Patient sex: M
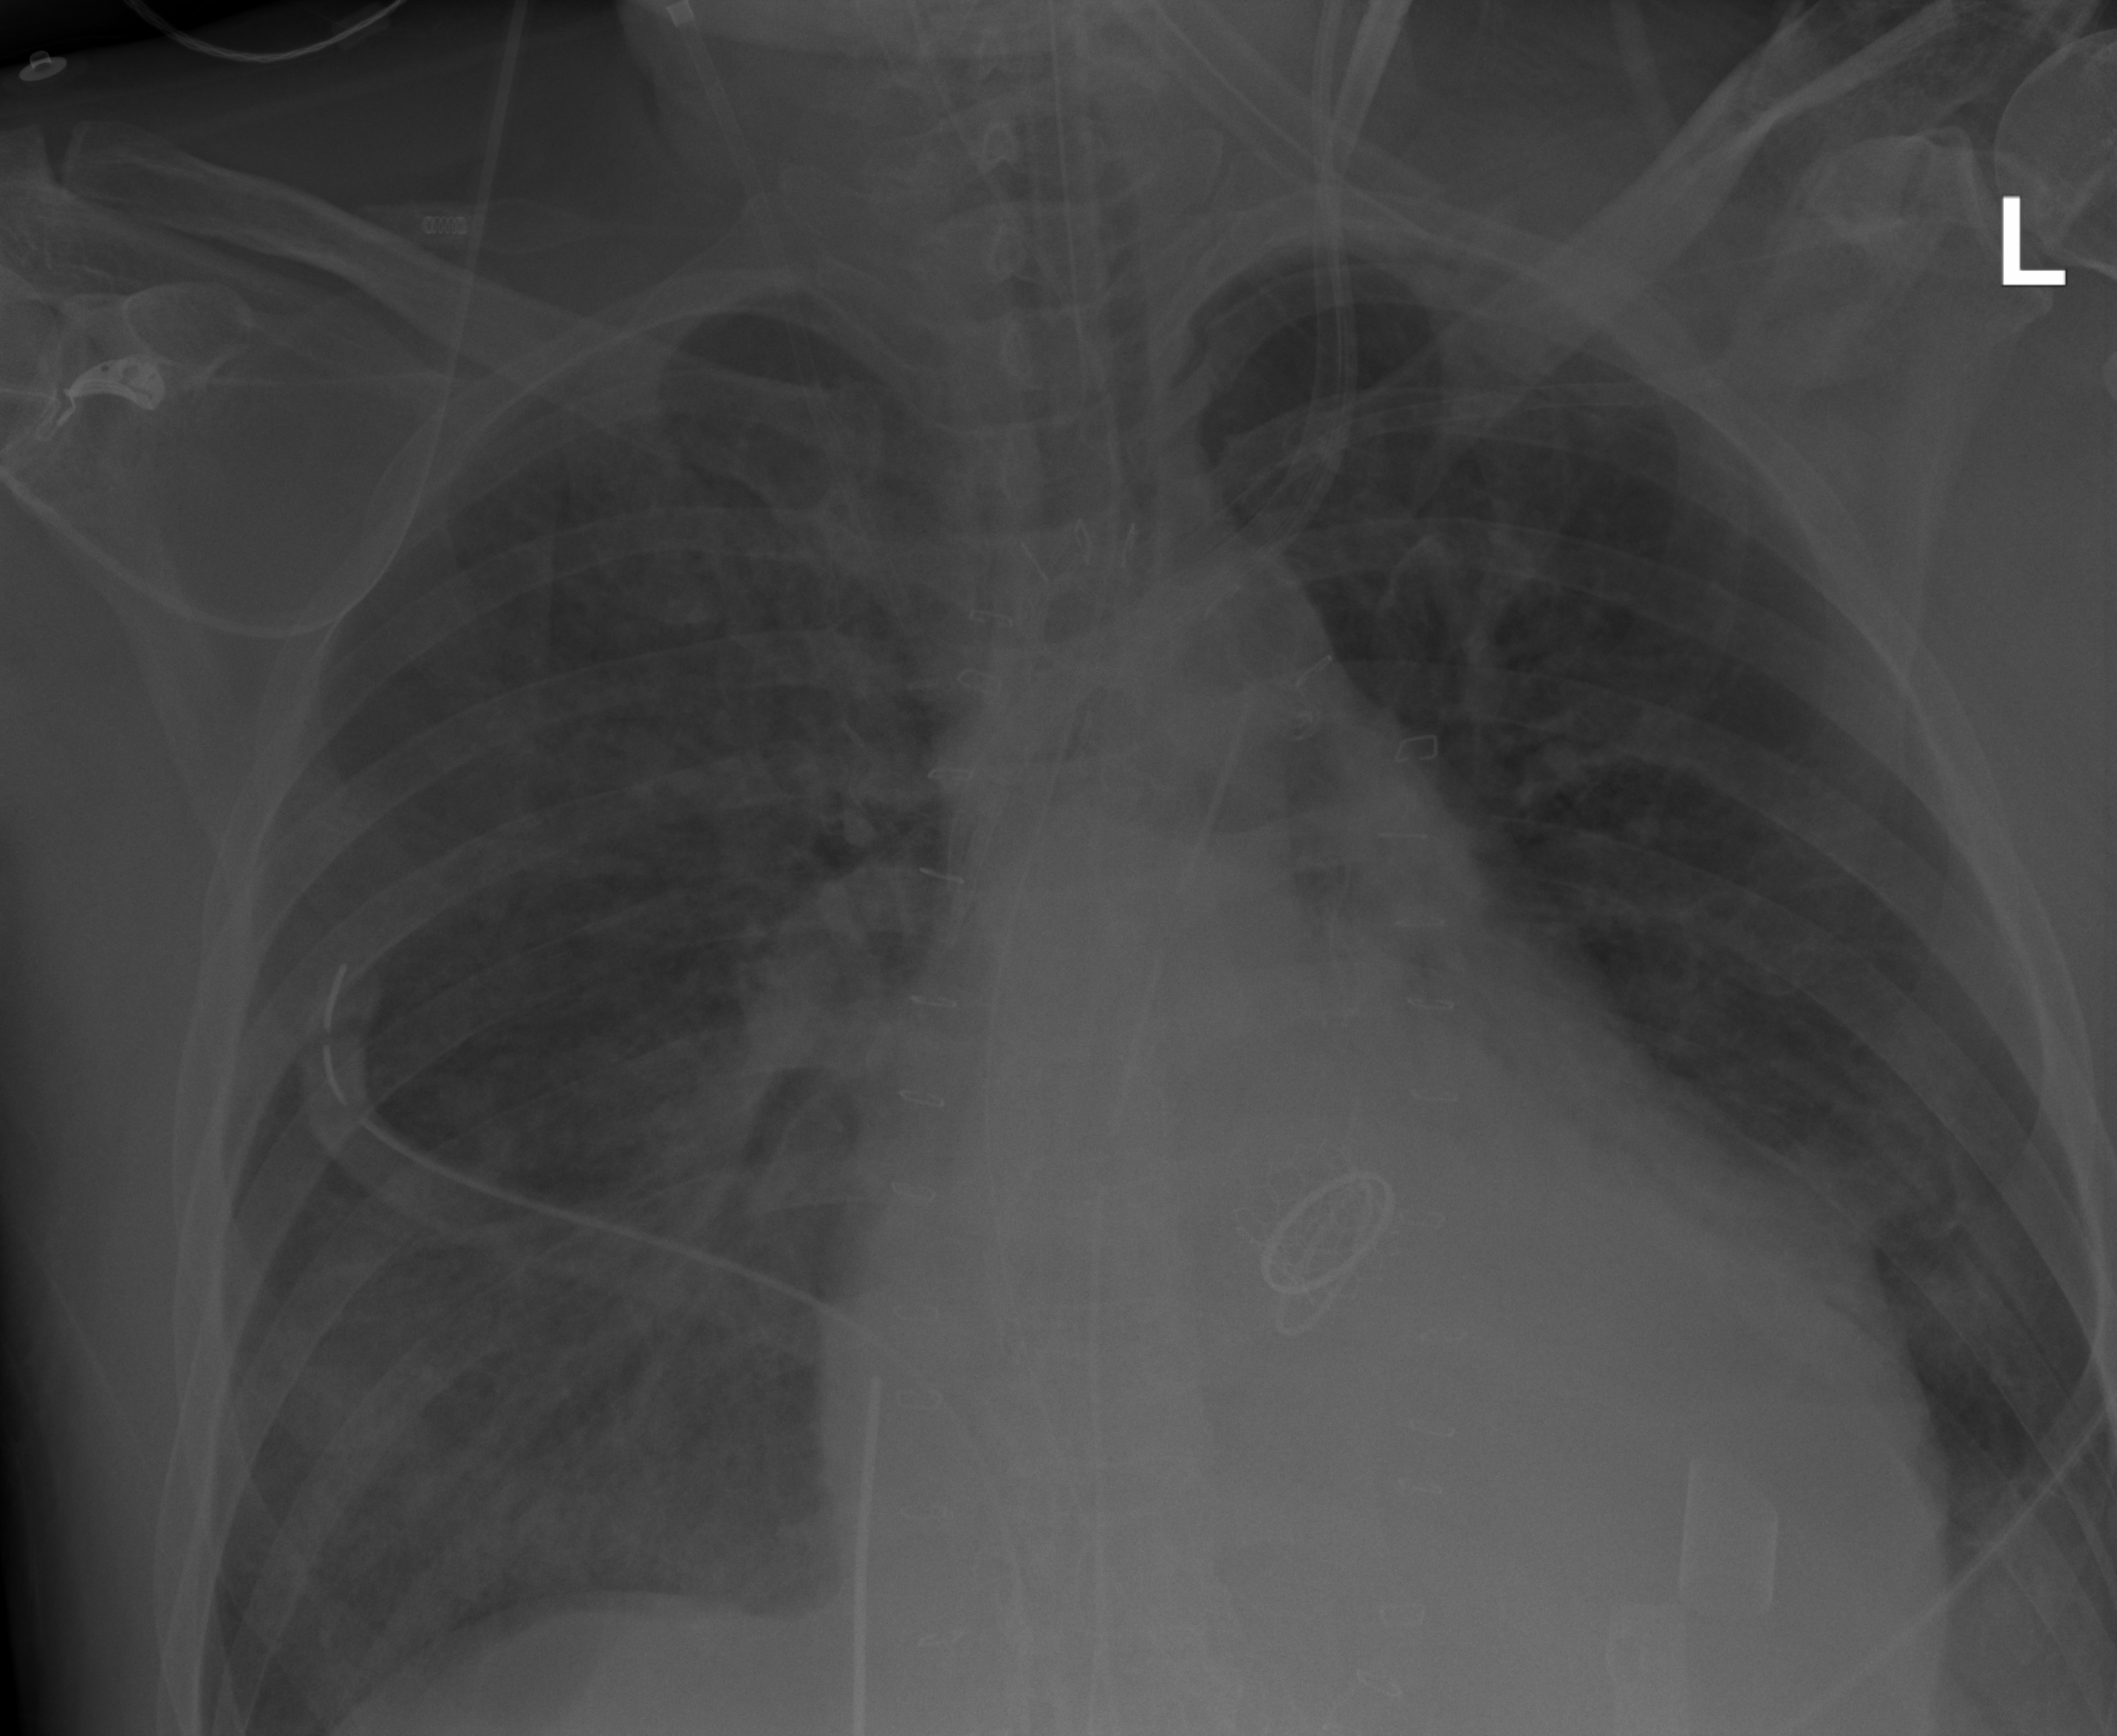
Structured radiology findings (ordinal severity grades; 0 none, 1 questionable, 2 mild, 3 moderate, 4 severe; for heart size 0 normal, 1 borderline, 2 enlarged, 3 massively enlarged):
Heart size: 2
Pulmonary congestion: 2
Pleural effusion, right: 0
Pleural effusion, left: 2
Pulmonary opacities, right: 3
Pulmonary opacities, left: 0
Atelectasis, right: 2
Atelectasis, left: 2